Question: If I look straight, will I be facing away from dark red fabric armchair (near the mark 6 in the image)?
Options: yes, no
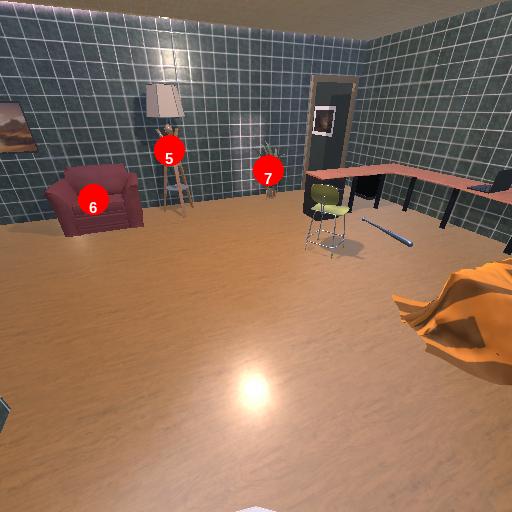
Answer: yes